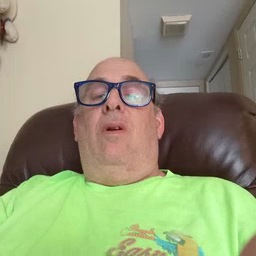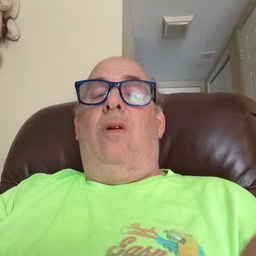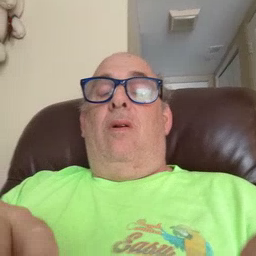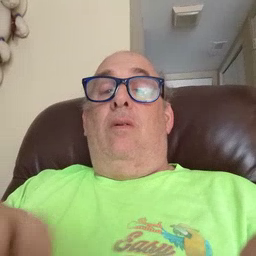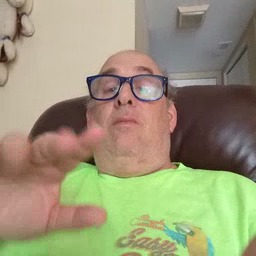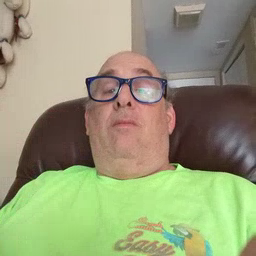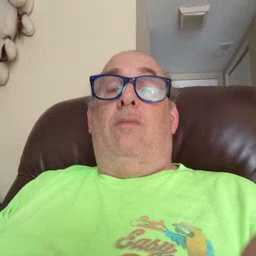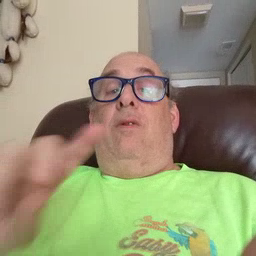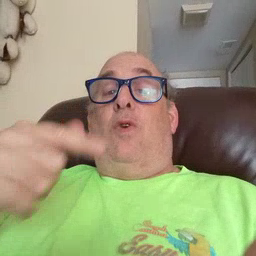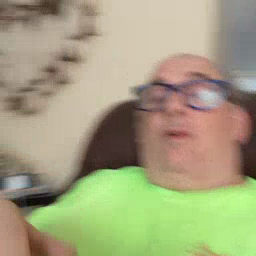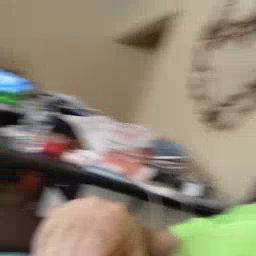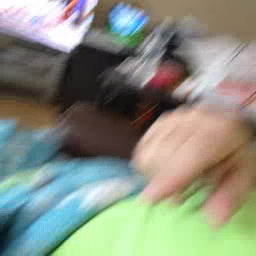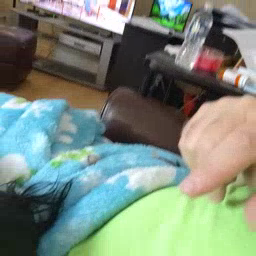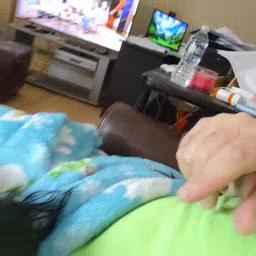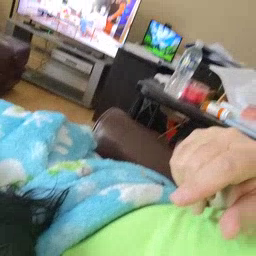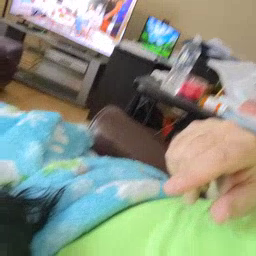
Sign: dog